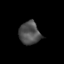
Tissue: skin
Cell type: Epithelial cells
Senescence score: 0.2833
Nuclear area (px): 475
Mean DAPI intensity: 78.623